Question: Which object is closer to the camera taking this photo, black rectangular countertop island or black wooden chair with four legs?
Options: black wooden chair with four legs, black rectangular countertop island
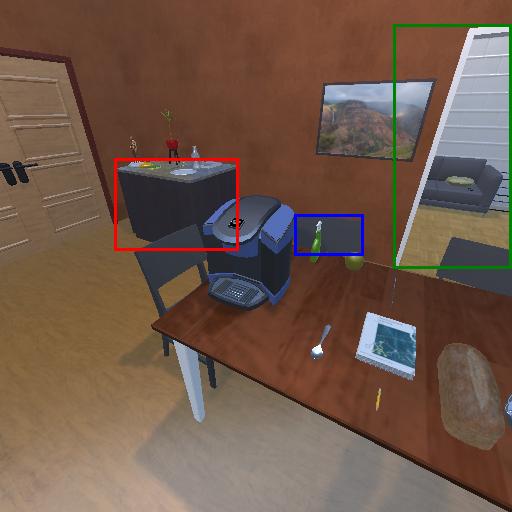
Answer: black wooden chair with four legs